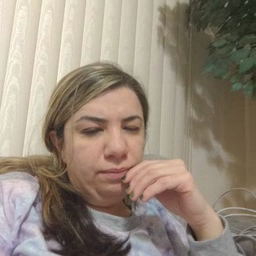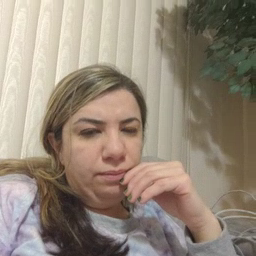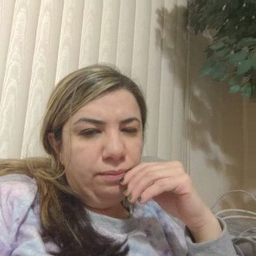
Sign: blue